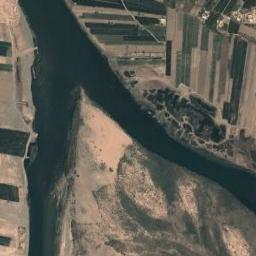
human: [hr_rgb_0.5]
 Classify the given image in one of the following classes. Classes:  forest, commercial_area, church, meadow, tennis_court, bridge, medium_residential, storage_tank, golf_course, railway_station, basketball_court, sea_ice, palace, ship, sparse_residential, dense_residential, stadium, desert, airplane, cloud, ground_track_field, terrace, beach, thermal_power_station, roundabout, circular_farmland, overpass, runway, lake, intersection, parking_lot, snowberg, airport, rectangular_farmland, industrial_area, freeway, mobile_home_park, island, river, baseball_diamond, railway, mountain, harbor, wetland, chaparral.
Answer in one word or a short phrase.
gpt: river